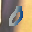
Label: 0